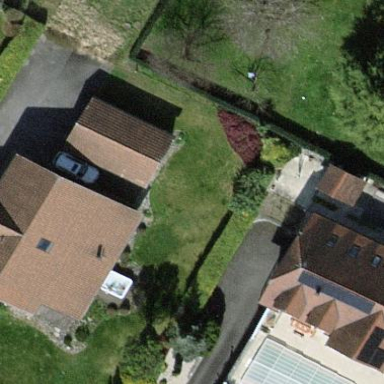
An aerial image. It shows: Detached building with gabled roof.